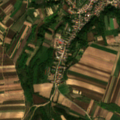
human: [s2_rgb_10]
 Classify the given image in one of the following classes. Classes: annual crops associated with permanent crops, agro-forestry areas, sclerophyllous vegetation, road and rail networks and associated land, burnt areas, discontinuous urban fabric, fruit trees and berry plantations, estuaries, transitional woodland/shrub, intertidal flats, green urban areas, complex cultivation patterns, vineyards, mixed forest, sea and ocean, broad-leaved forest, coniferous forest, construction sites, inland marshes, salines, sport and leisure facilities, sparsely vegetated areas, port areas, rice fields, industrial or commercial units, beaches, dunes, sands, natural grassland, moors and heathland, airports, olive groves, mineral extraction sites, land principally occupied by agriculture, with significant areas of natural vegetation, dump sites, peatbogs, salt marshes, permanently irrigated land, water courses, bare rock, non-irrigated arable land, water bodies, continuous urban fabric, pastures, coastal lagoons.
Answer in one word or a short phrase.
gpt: discontinuous urban fabric, non-irrigated arable land, land principally occupied by agriculture, with significant areas of natural vegetation